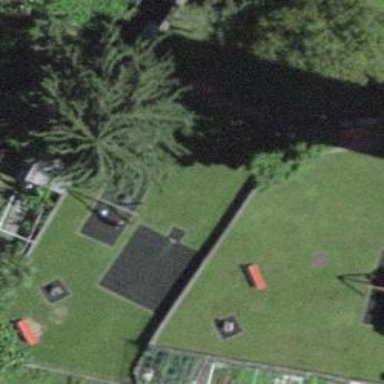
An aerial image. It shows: Playground area for leisure activities on the land.